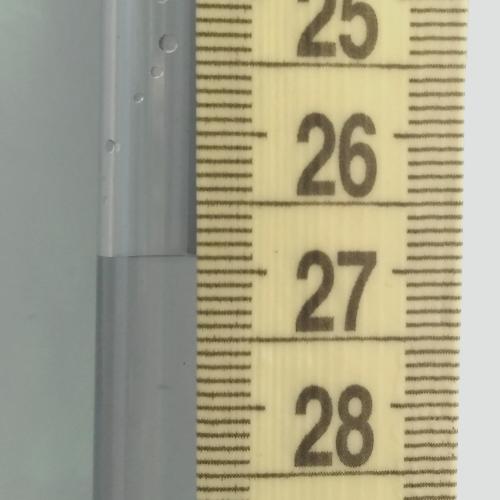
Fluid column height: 26.9 cm